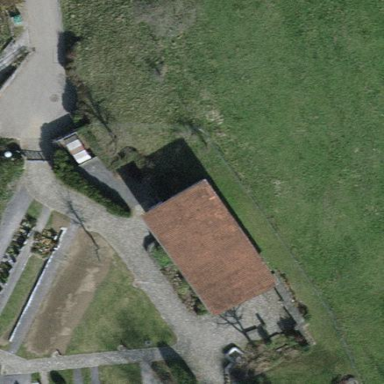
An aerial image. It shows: Skillion-roofed building.